Question: I have a database of European countries. In the field on the very right, I have the population densities of all the listed countries. I have to find the smallest population density and display it and the country it belongs to in one query.
My best attempt:
'''
SELECT Min(europa.Nepsuruseg) AS MinOfNepsuruseg, europa.Orszag
FROM europa
GROUP BY europa.Orszag;
'''
This, however, displays all the countries and their population densities. How do I do this right?

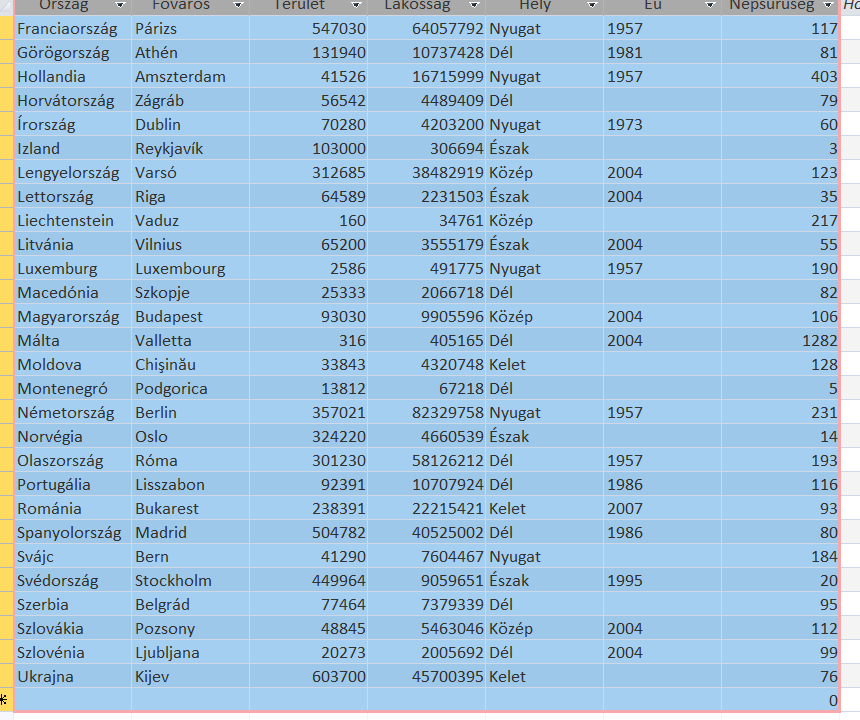
Answer: You need to use the TOP function to grab just the smallest one, after you sort by Nepsuruseg.
'''
SELECT Top 1 europa.Nepsuruseg, europa.Orszag
FROM europa
Order By europa.Nepsuruseg ASC;
'''